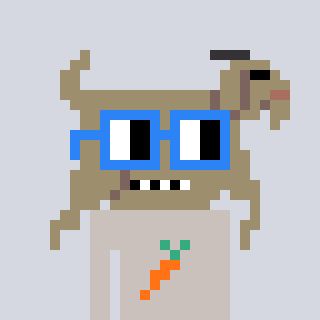
a pixel art character with square blue glasses, a goat-shaped head and a foggrey-colored body on a cool background